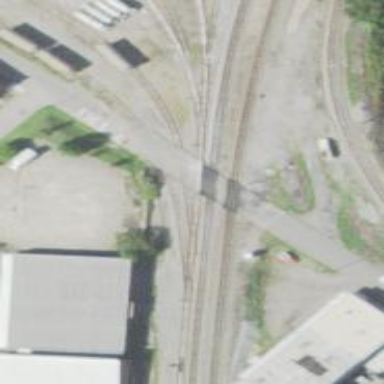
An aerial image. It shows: Railway siding with rails.